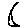
Label: moon